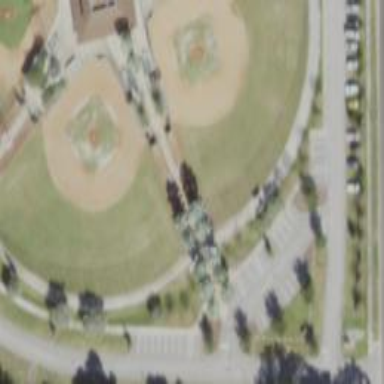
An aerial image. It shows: Baseball pitch for leisure and sports activities.